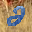
Label: 2